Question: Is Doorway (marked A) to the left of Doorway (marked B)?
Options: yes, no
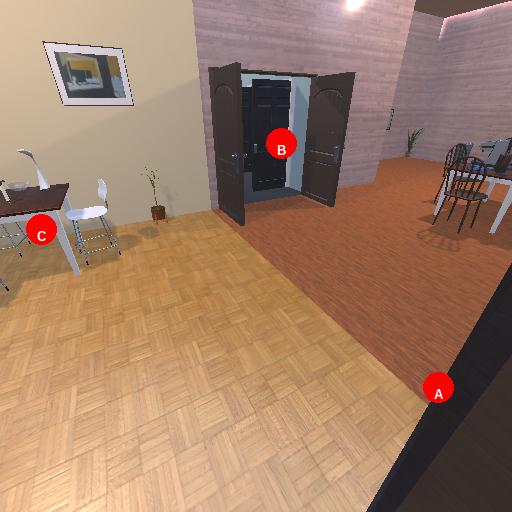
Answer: yes